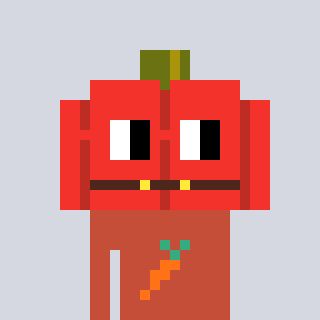
a pixel art character with square red glasses, a pumpkin-shaped head and a rust-colored body on a cool background